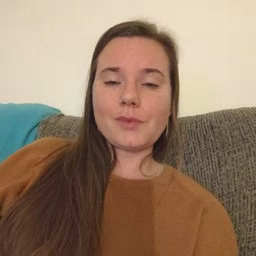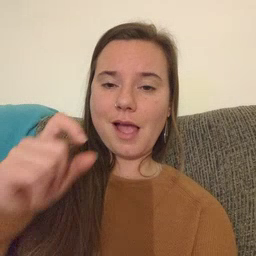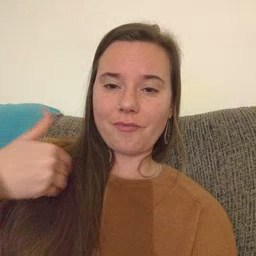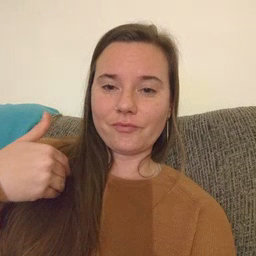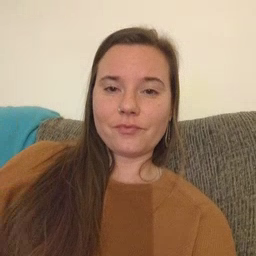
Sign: have